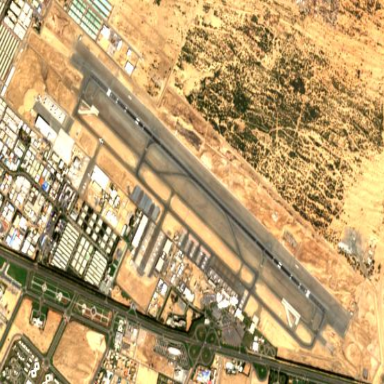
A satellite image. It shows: International aerodrome with airport.